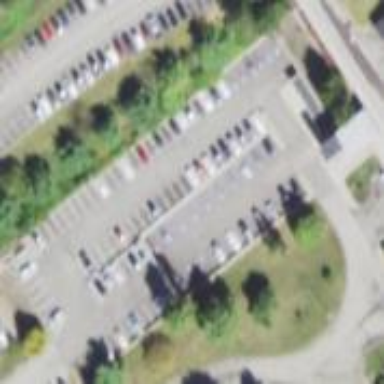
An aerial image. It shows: Commercial building with parking lot nearby.